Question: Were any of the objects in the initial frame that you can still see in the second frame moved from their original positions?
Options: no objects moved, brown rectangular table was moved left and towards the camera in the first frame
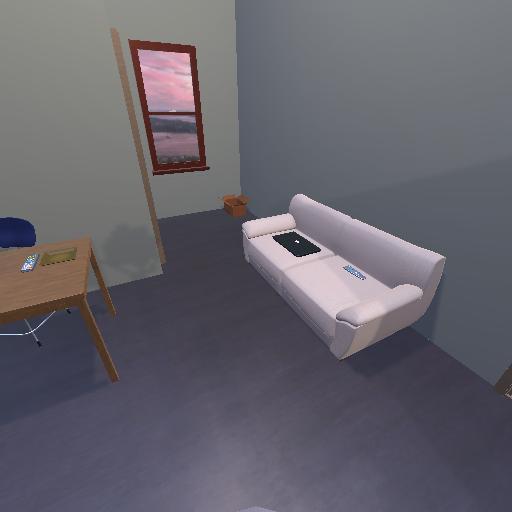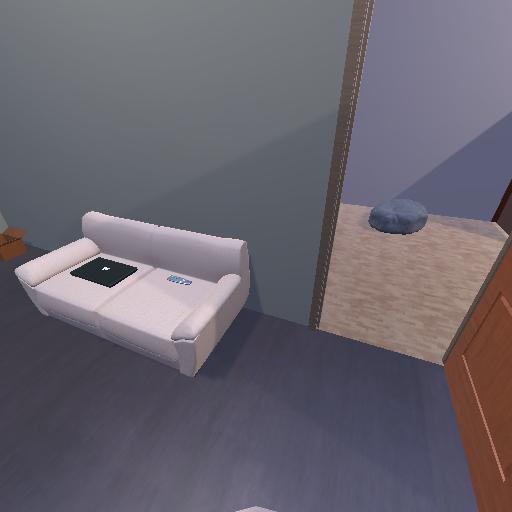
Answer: no objects moved